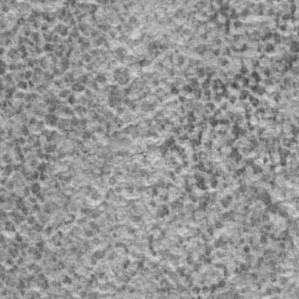
Label: frost